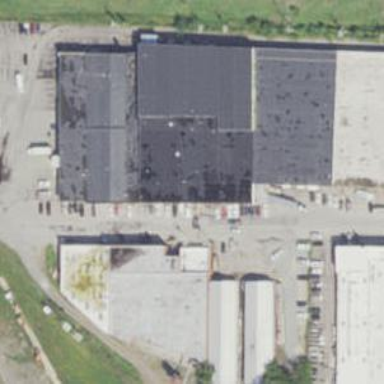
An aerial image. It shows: Industrial building.